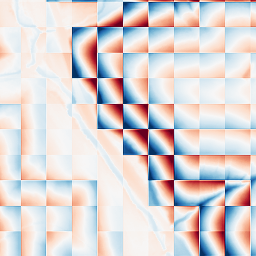
Category: wavelet
Decomposition family: wavelet_biorthogonal
Decomposition parameters: wavelet: bior1.3
level: 5
Upsampling method: sinc_hamming
Upsampling parameters: scale: 4
kernel_size: 16
Upsampling scale: 4